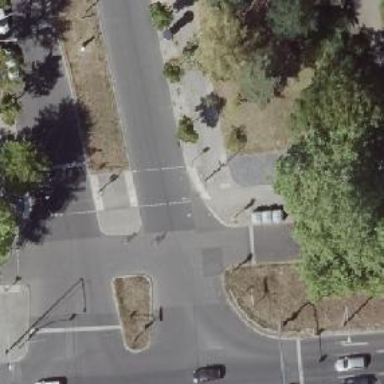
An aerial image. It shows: Secondary road with asphalt surface. There is lane designated for parking on the right side.